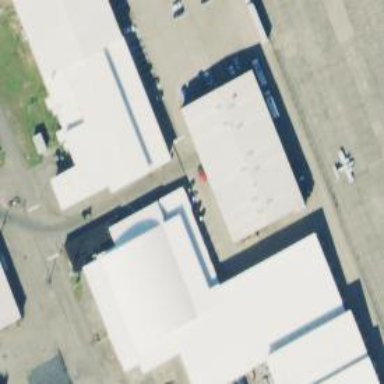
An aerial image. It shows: Hangar.